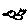
Label: bird